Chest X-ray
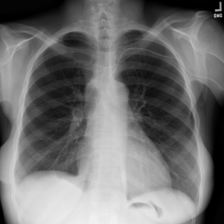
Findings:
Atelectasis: negative
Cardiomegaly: negative
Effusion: positive
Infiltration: negative
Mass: negative
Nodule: negative
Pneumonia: negative
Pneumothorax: negative
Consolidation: negative
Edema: negative
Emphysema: negative
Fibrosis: negative
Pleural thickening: negative
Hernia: negative